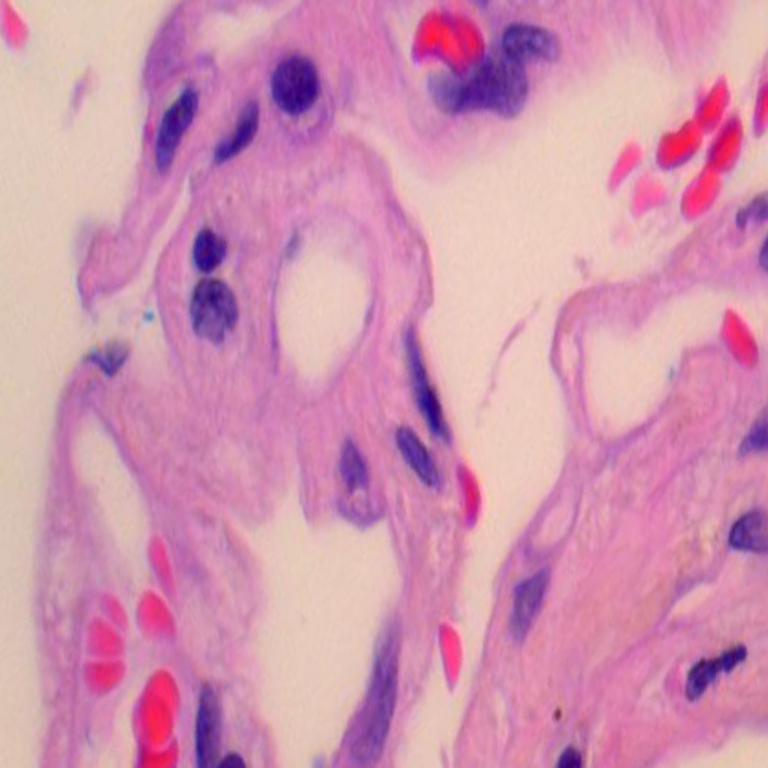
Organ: lung
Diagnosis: benign